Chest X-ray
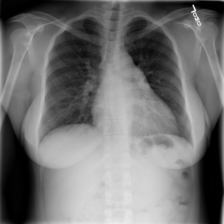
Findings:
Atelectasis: negative
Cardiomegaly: positive
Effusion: negative
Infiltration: negative
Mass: negative
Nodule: negative
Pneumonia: negative
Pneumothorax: negative
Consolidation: negative
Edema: negative
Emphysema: negative
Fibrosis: negative
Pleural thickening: negative
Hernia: negative